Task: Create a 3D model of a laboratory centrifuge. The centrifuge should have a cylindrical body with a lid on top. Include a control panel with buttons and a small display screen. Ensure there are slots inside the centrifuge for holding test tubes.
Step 290:
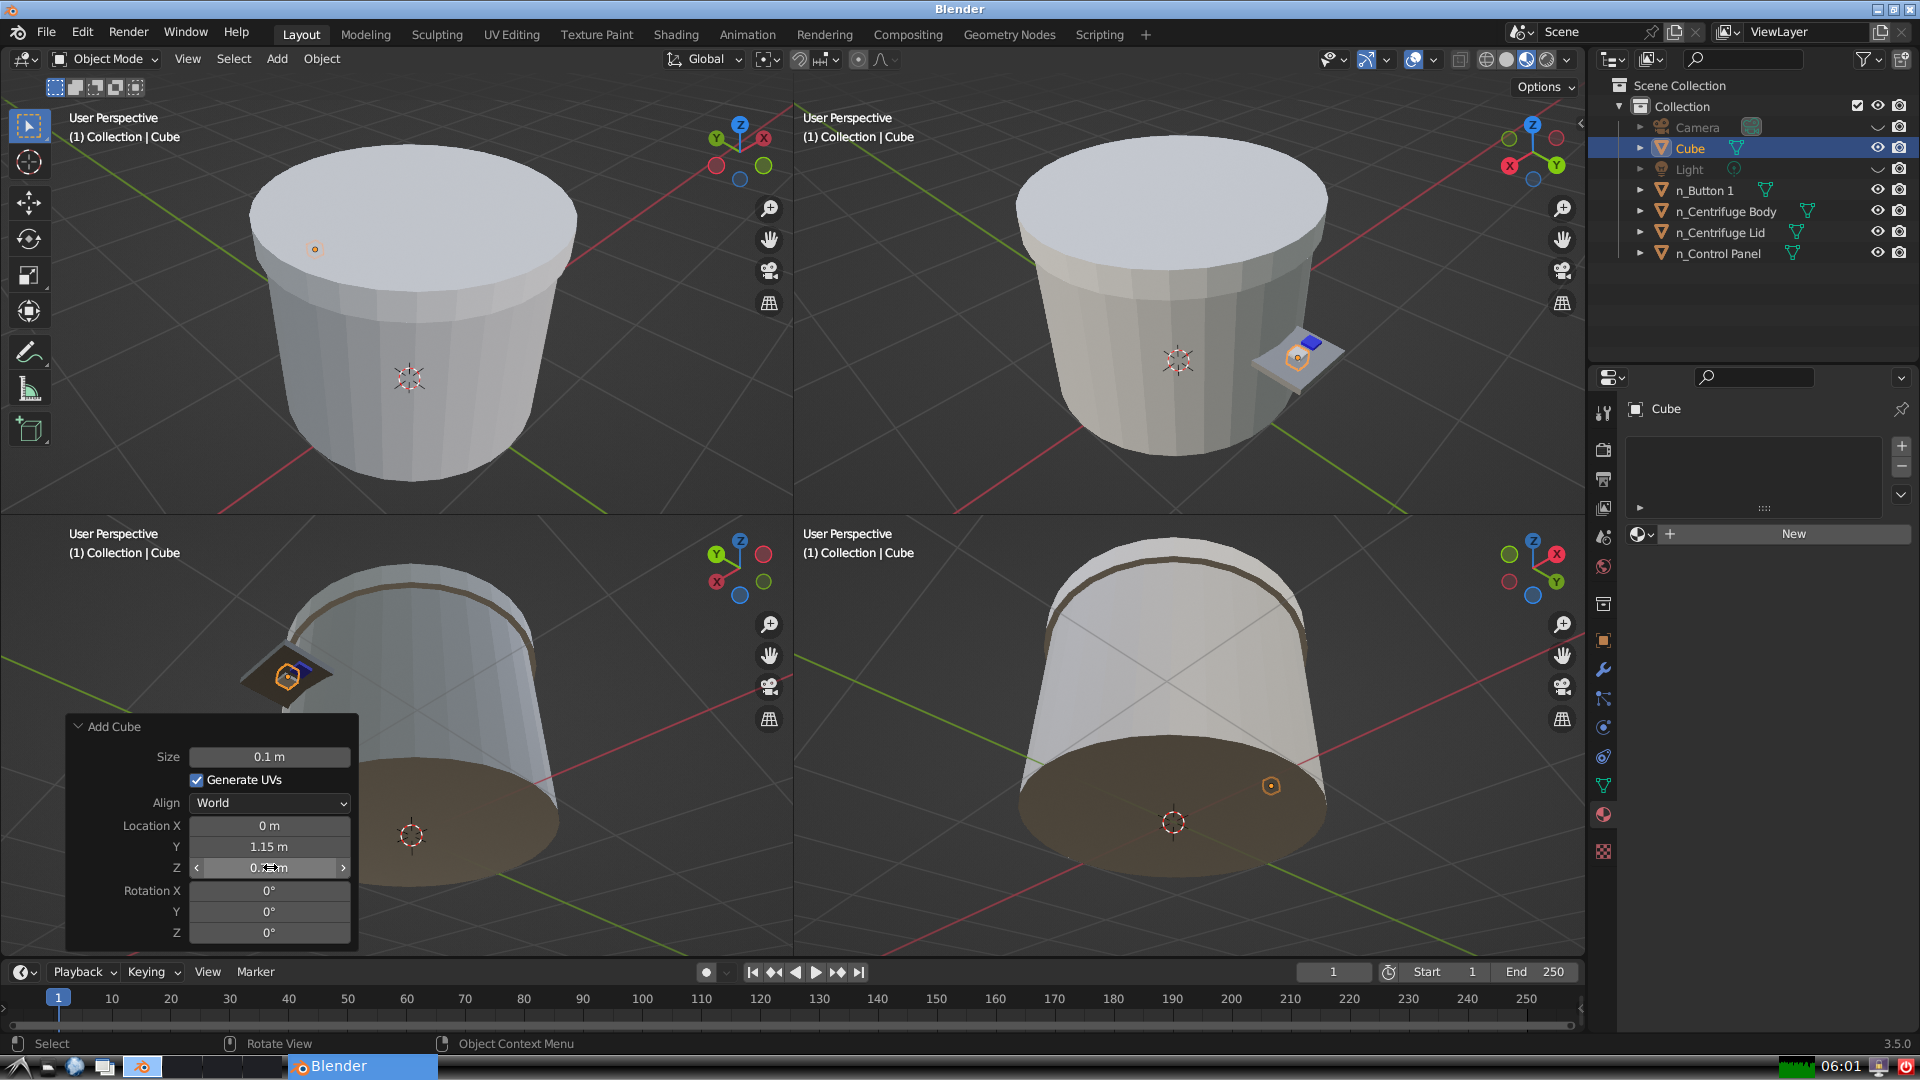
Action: {"mouse_move": [960, 540]}